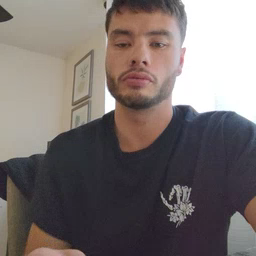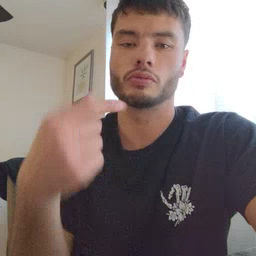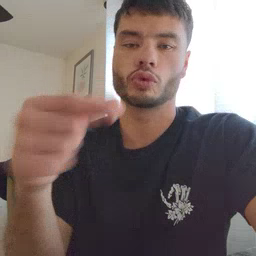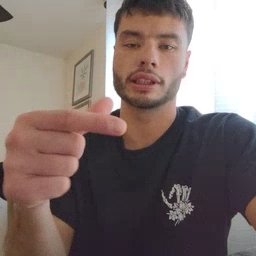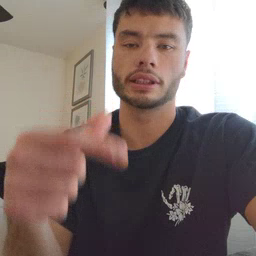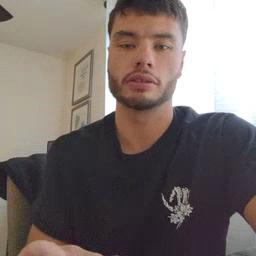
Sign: green